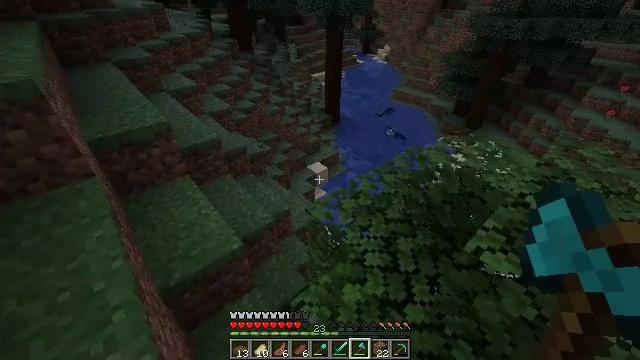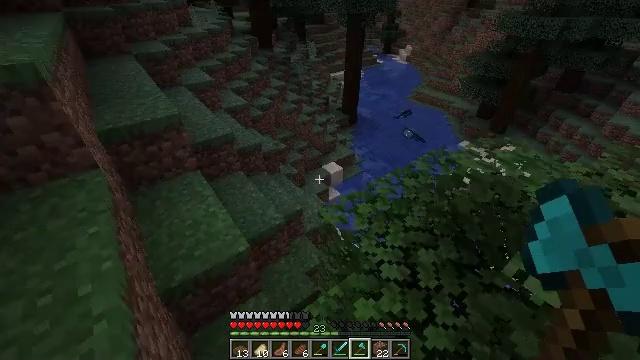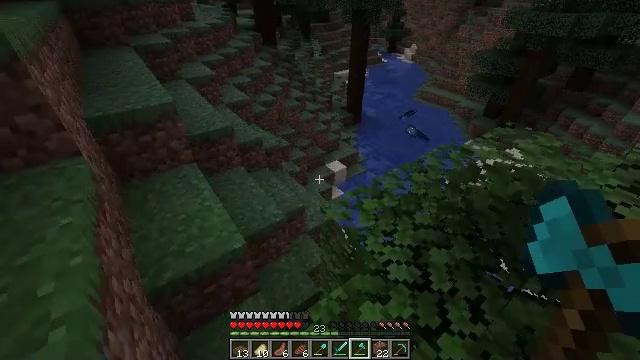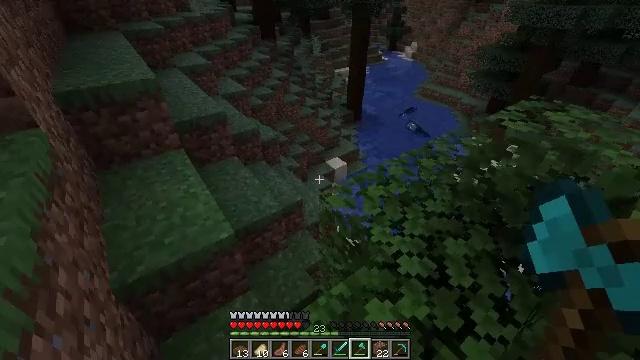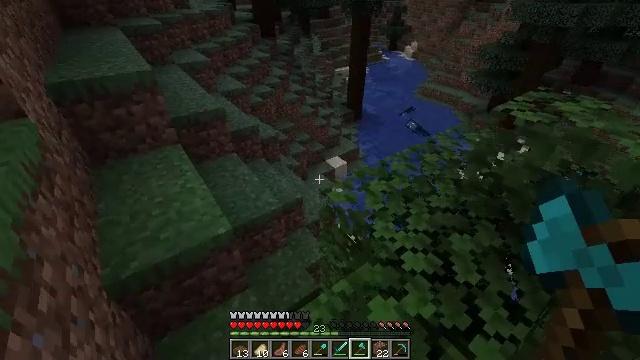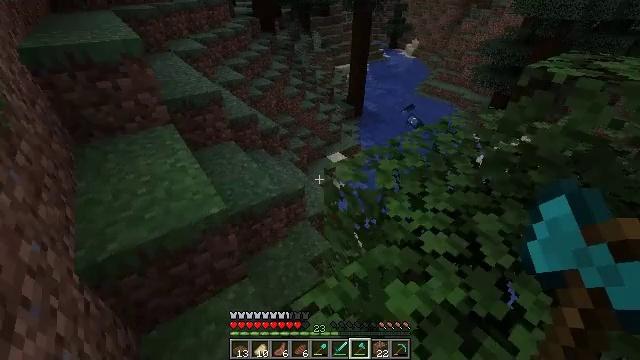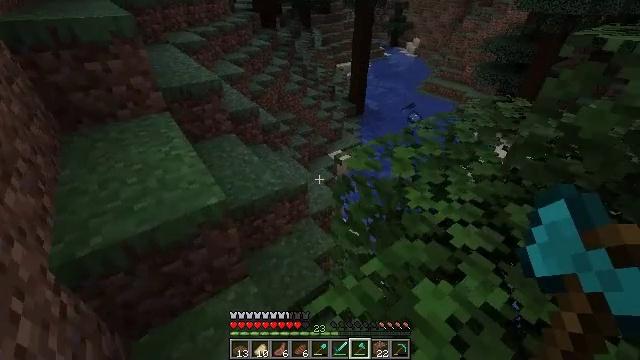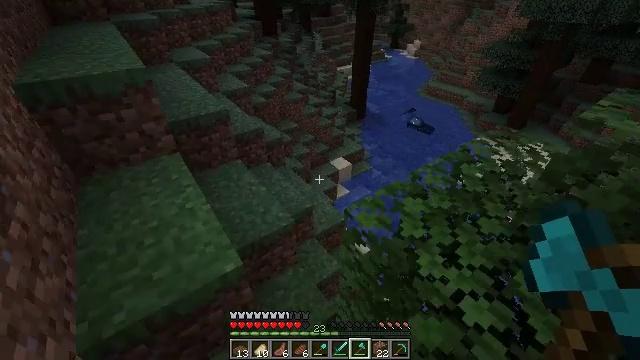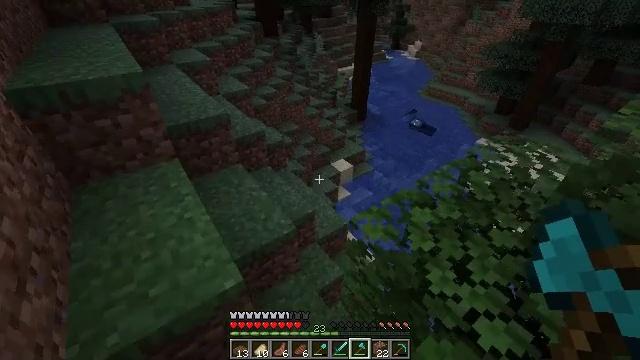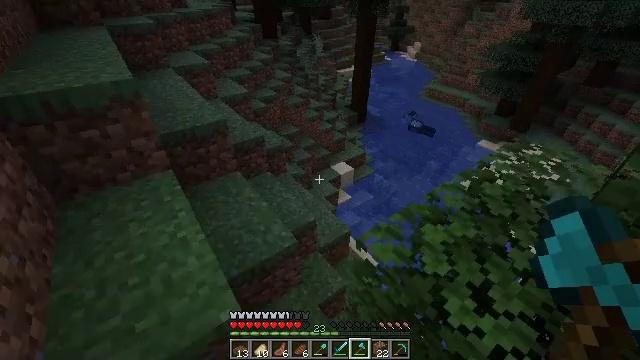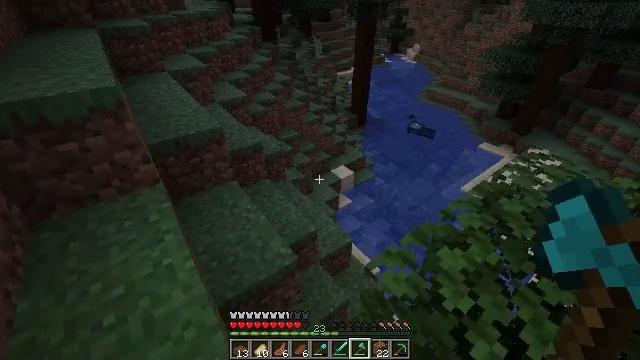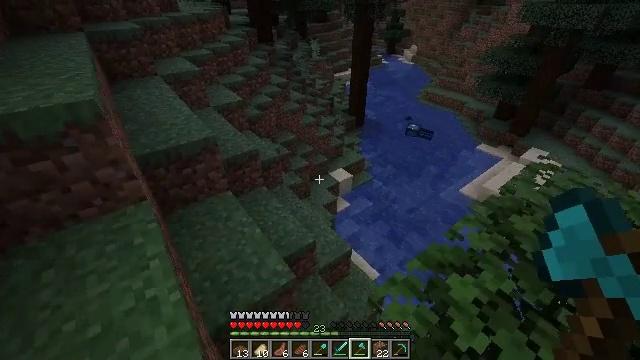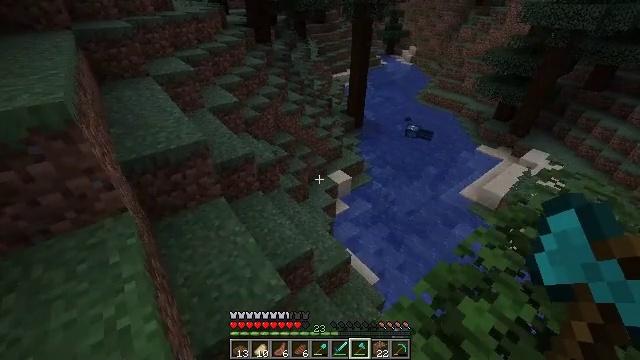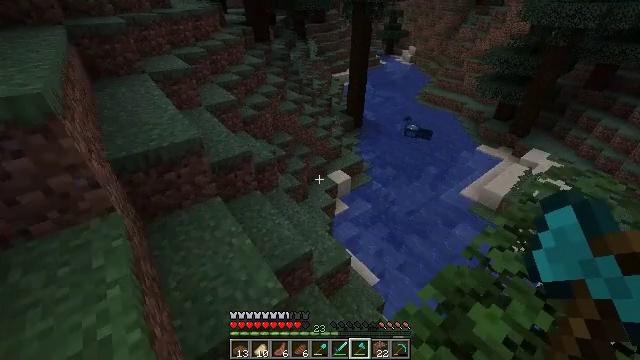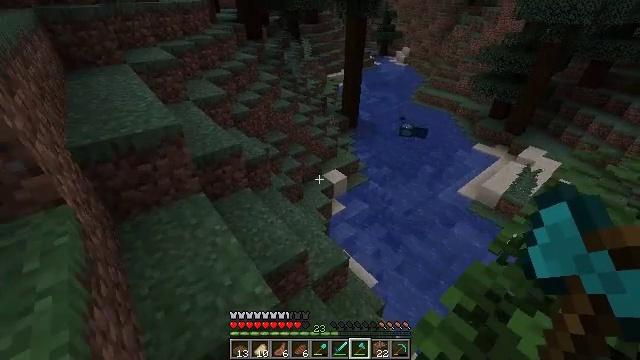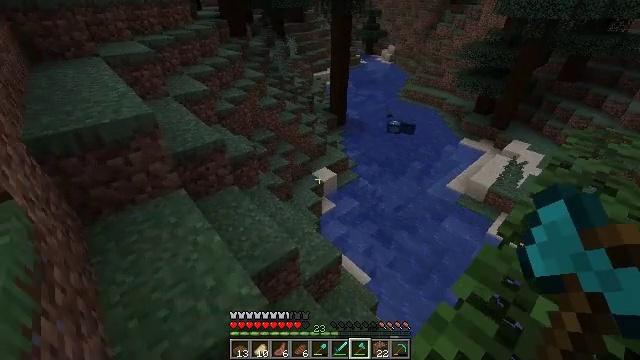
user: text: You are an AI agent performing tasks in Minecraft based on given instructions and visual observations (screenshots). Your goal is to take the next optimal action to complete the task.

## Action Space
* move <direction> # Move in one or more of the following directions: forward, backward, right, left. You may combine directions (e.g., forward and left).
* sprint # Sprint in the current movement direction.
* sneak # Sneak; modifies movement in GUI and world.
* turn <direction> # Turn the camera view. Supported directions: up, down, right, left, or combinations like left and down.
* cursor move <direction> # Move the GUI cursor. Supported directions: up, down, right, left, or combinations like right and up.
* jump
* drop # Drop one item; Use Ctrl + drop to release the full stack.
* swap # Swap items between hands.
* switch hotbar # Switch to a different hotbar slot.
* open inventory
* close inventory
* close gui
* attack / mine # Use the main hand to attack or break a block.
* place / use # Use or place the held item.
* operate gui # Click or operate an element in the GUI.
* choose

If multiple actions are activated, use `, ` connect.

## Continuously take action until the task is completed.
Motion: motion action
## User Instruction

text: Harvest some fern.
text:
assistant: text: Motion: move forward, turn left
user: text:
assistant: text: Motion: move forward
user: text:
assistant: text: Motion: move forward
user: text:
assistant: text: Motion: move forward
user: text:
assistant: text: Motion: move forward
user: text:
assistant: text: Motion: move forward
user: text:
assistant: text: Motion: move forward
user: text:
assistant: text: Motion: move forward
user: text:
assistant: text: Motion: move forward
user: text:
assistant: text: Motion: move forward
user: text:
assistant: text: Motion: move forward
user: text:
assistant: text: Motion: move forward
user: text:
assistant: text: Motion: move forward
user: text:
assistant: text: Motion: move forward, turn right
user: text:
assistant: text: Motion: move forward, turn right
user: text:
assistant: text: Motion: move forward, turn right
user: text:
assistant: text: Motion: move forward, turn right
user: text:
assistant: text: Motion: move forward, turn right
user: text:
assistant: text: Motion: move forward, turn right
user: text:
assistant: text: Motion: move forward, turn right and down
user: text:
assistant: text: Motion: move forward, turn right and down
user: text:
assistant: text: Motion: move forward, turn right
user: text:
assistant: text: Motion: move forward, turn right
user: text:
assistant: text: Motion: move forward, turn right
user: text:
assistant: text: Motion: move forward
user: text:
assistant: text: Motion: move forward
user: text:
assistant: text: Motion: move forward
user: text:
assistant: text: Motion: move forward
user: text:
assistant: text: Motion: move forward
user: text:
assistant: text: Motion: move forward